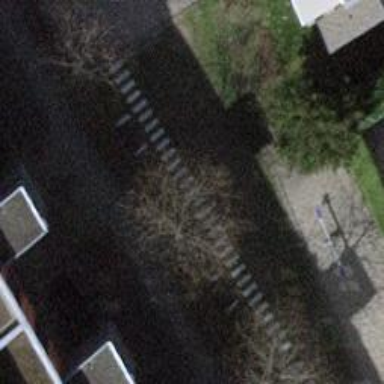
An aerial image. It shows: Playground with gravel surface.